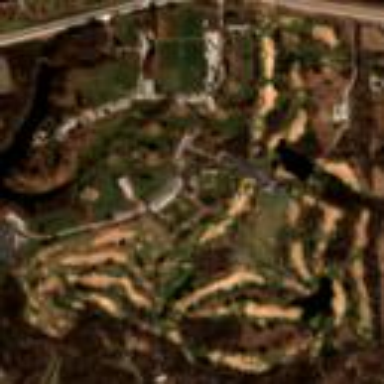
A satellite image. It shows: Golf course.